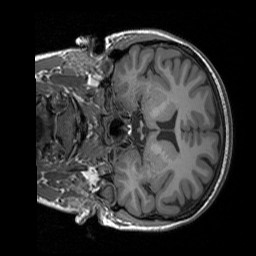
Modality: T1w
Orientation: coronal
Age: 22
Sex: female
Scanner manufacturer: siemens
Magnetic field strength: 3 T
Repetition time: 1.9 s
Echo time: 0.00252 s